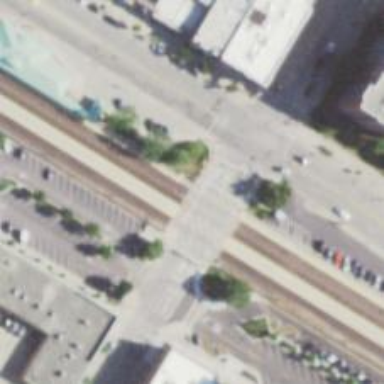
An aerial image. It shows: Crossing for the railway.